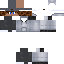
A male human skin with medium skin, wearing brown long hair dressed in a blue hoodie and black pants, featuring a closed mouth.